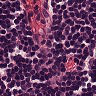
Metastatic tissue present: no